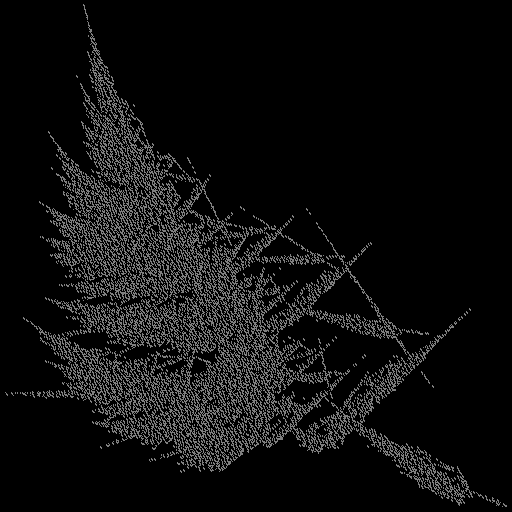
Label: turbanshell